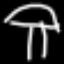
Label: mushroom